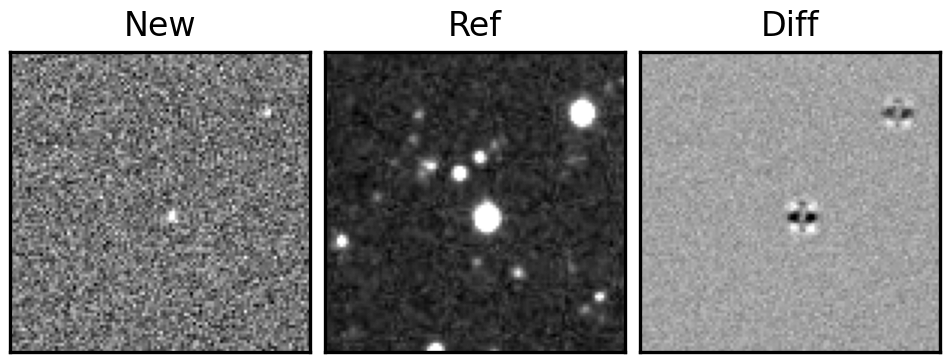
Label: bogus